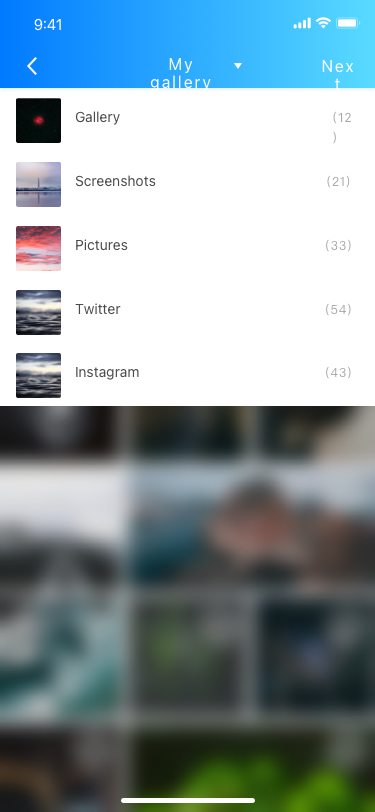
Text in this UI design:
Next
My gallery